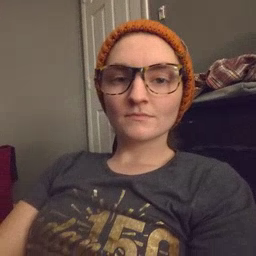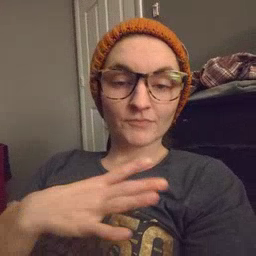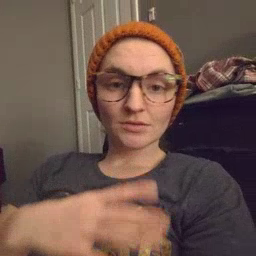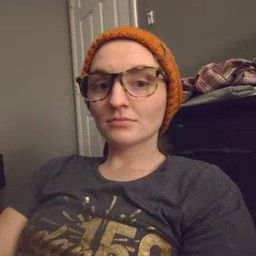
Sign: fine